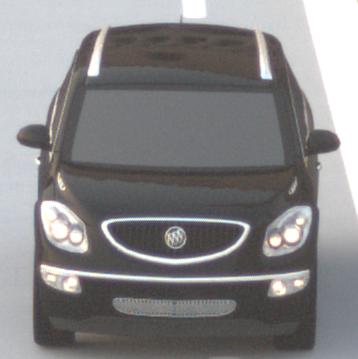
Make: Buick
Model: Enclave
Detailed model: GMT967
Model produced from: 2007
Model produced until: 2017
Doors: 5
Color: black
Road condition: dry road
Daytime: dawn
Contrast: low contrast